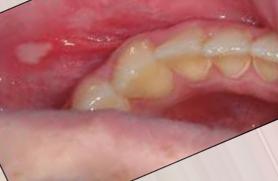
Condition: Mouth Ulcer